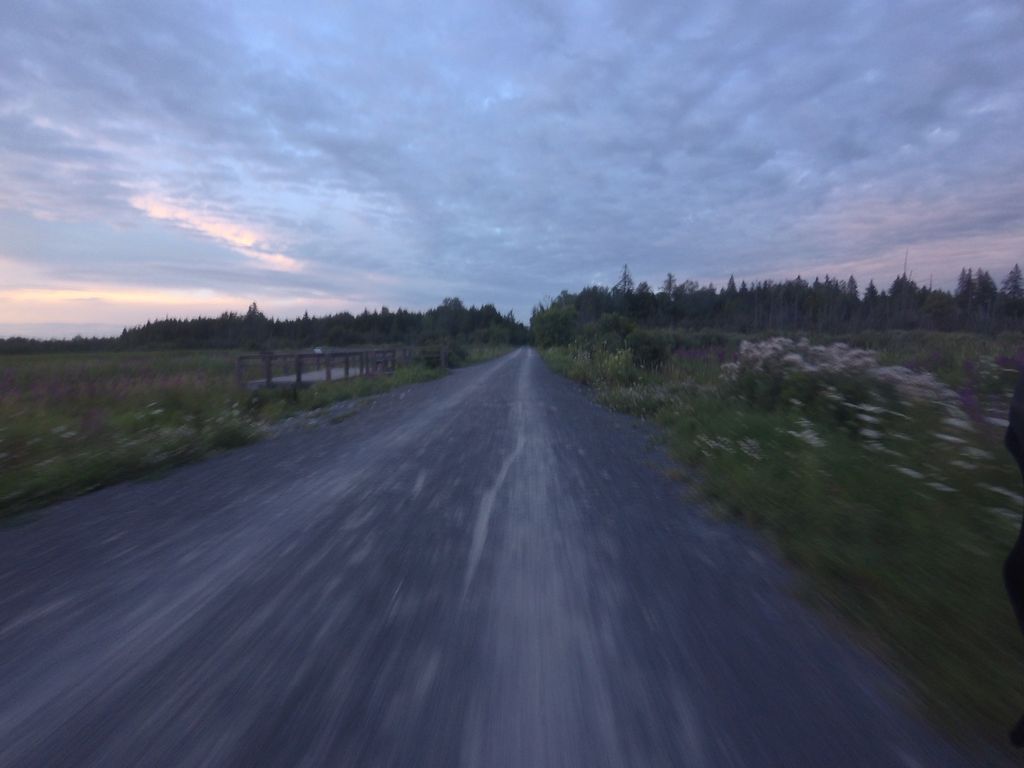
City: ottawa-gatineau